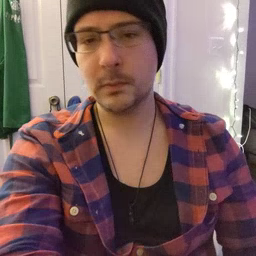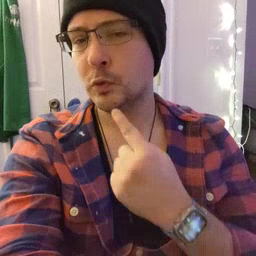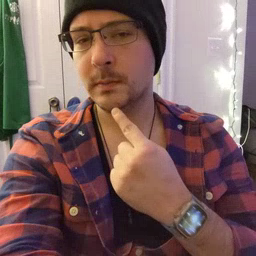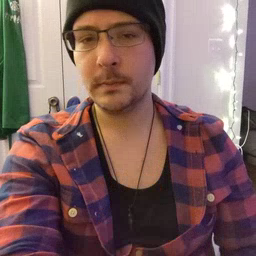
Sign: chin